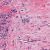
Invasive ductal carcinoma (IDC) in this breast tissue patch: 1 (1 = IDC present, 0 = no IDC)